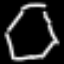
Label: octagon